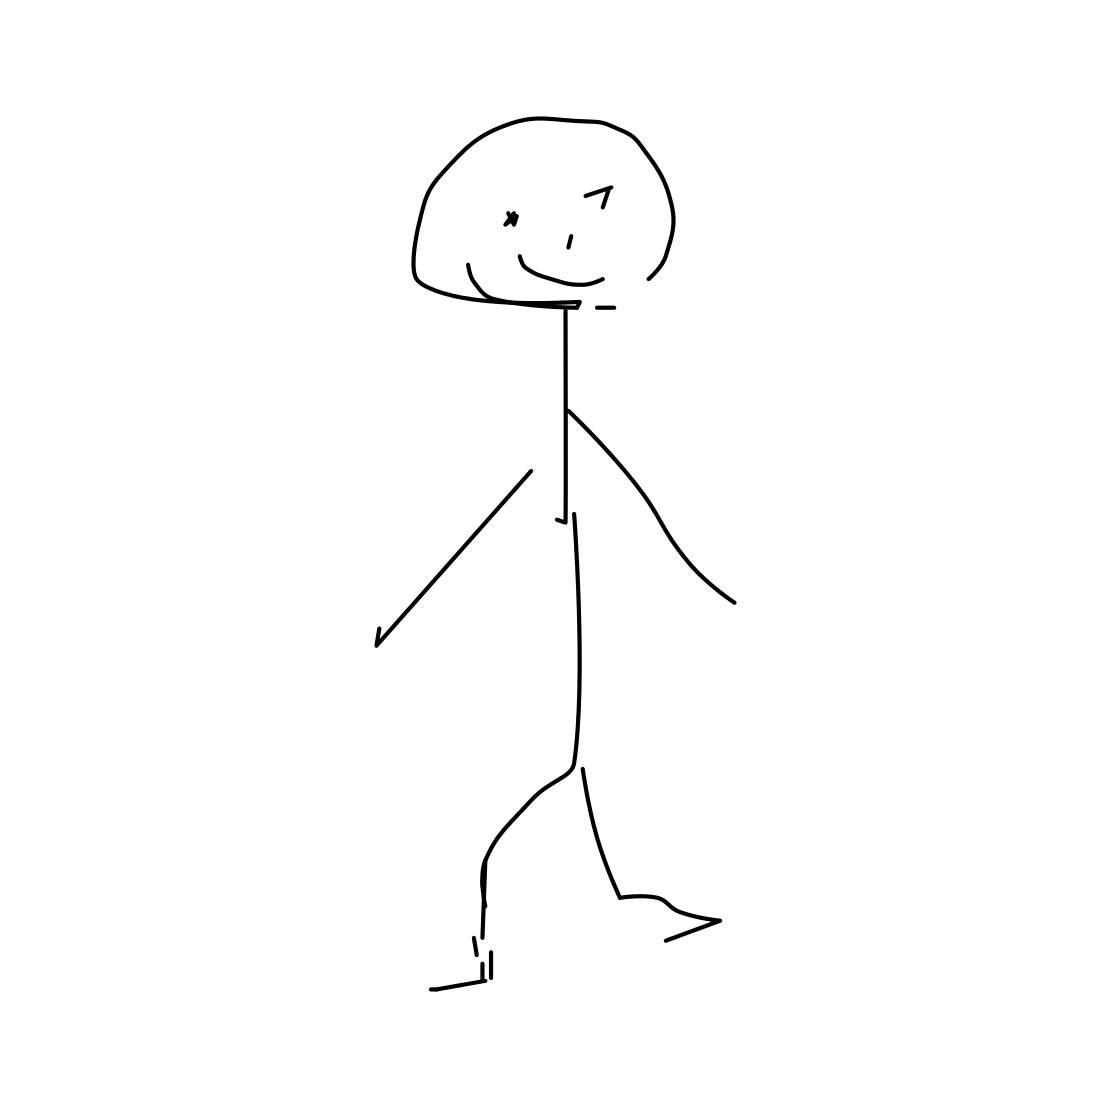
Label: person walking